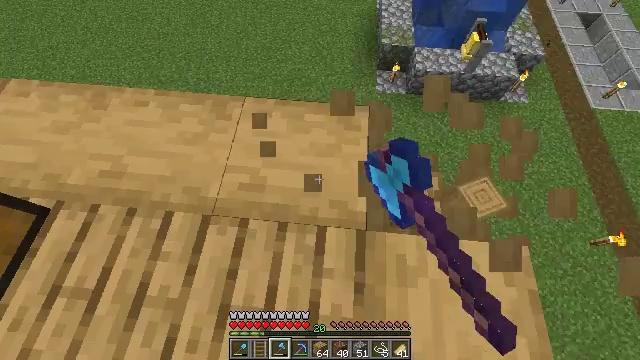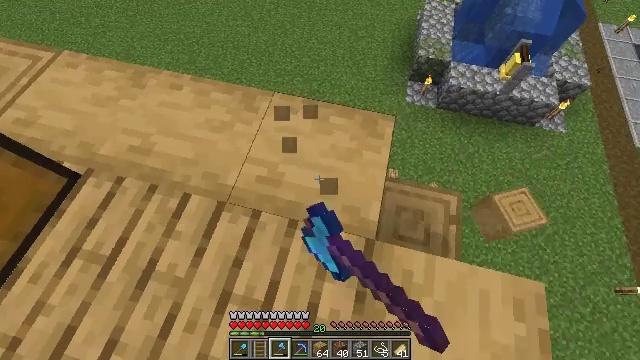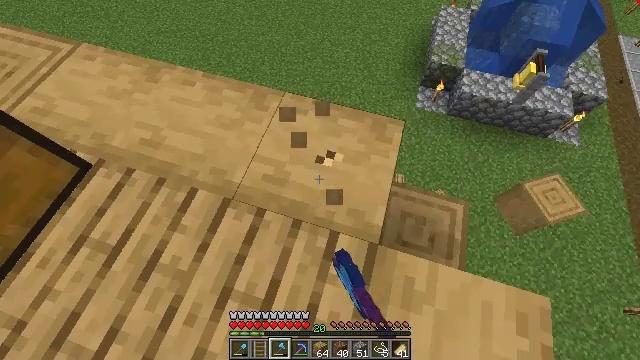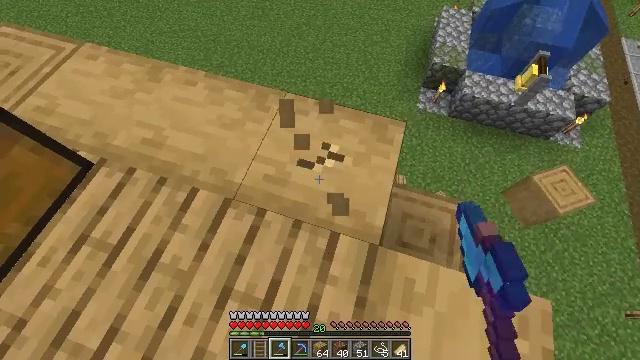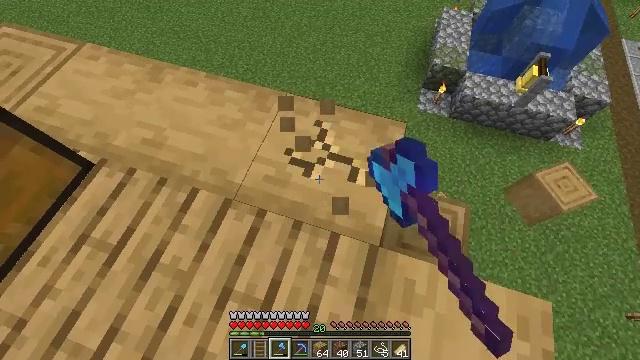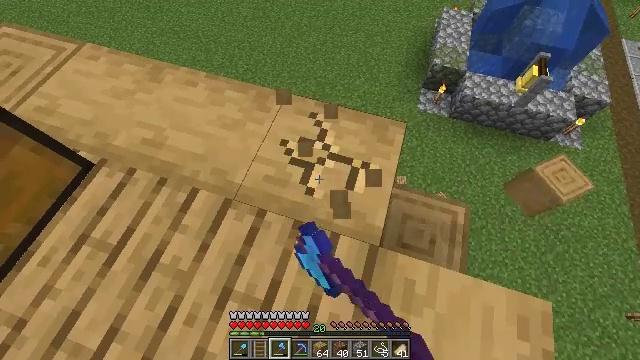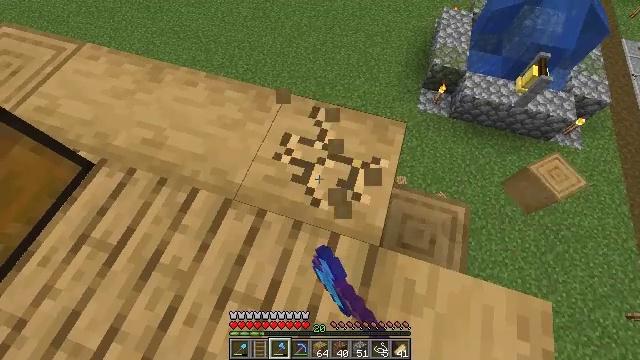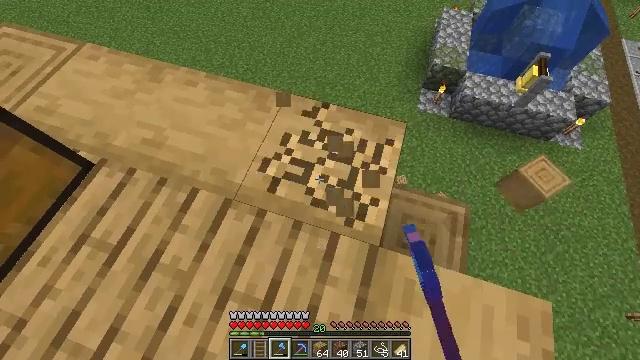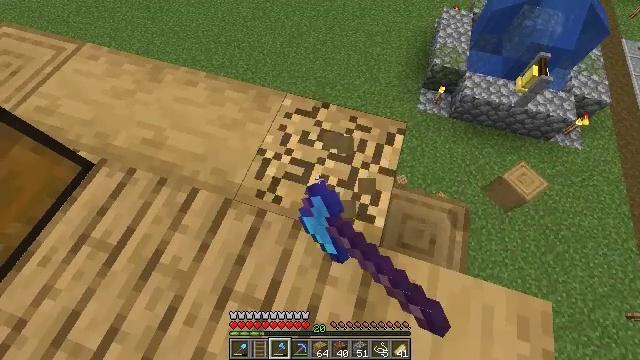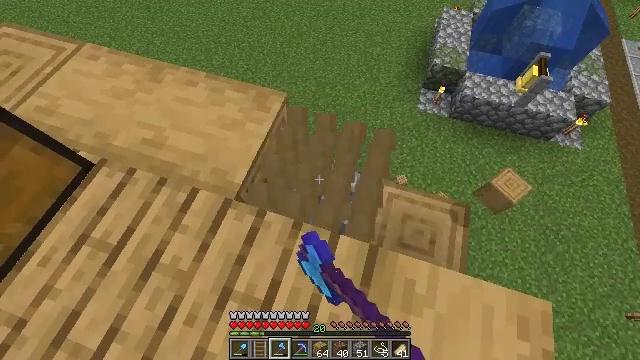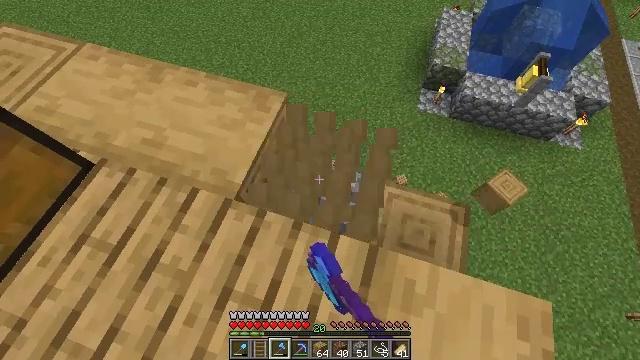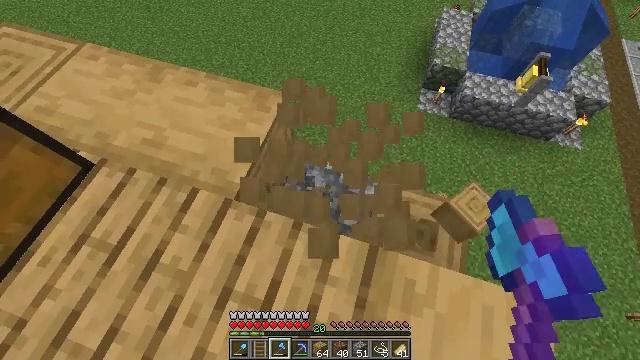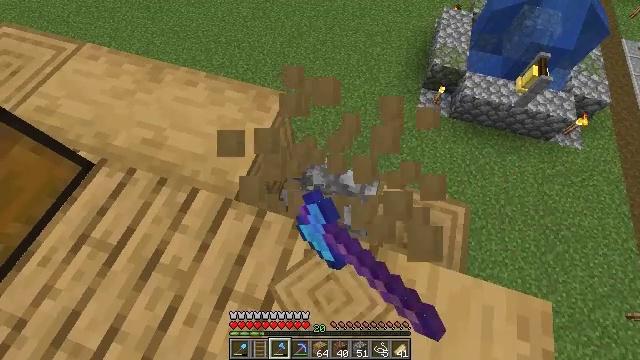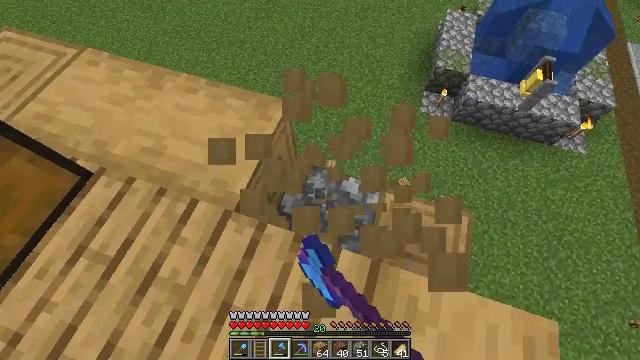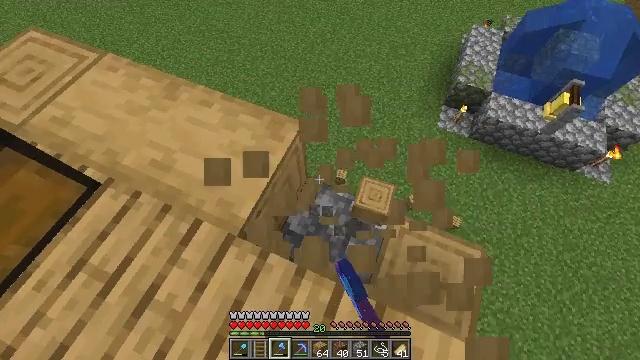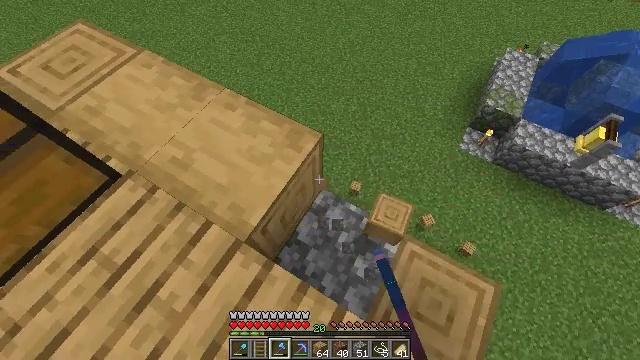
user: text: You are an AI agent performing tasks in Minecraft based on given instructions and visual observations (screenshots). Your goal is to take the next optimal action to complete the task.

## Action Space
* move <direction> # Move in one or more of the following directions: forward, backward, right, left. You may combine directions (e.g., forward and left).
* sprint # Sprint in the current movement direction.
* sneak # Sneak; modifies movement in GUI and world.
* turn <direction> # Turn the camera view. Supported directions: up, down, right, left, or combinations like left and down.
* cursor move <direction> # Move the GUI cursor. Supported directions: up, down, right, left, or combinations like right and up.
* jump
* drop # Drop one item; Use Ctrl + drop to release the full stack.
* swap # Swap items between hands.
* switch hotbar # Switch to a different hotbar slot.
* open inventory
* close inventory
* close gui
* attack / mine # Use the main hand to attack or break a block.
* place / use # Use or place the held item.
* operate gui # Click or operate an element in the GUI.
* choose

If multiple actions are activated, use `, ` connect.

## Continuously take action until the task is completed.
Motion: motion action
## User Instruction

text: Mine the stripped oak log.
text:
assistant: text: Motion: turn left, attack / mine
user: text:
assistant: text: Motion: turn left, attack / mine
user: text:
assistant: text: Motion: attack / mine
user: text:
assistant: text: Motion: attack / mine
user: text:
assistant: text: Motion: attack / mine
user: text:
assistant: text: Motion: attack / mine
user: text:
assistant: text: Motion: attack / mine
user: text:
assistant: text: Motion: attack / mine
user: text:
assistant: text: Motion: attack / mine
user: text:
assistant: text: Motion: attack / mine
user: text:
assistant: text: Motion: attack / mine
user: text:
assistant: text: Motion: attack / mine
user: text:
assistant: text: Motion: move forward, attack / mine
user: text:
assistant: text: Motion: move forward, turn left, attack / mine
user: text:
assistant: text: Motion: move forward, turn left and up, attack / mine
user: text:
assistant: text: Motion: move forward
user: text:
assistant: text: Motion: no_op
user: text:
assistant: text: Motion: no_op
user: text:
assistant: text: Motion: no_op
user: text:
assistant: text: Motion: no_op
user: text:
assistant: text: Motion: no_op
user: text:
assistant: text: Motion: no_op
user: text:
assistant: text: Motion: turn left
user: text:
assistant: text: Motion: turn left
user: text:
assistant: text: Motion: turn left
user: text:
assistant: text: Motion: turn left and up
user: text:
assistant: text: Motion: turn left and up
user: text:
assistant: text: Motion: turn left and up, attack / mine
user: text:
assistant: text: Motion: turn left and up, attack / mine
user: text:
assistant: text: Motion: turn up, attack / mine